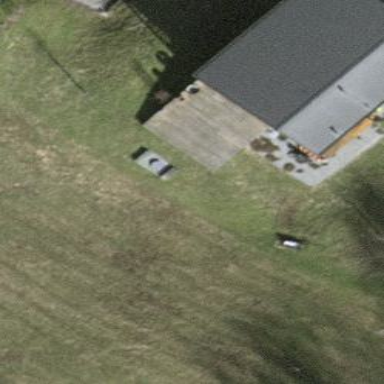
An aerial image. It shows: Simple house.